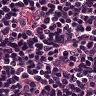
Metastatic tissue present: no